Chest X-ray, AP view. Patient: 28 years old, sex M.
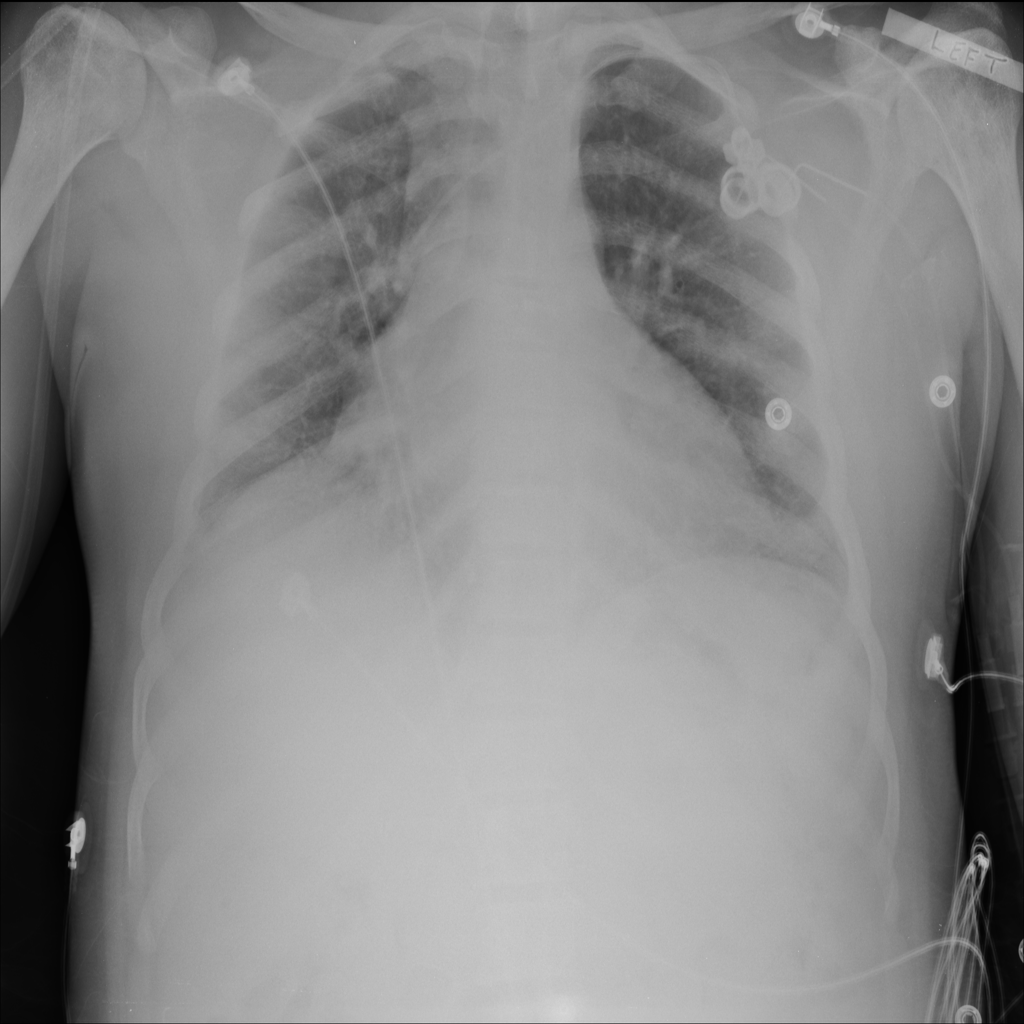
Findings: No Finding